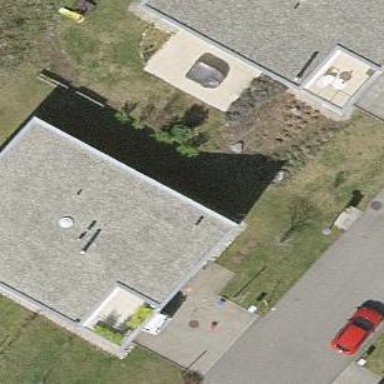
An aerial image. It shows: Simple house.